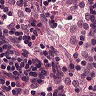
Metastatic tissue present: no